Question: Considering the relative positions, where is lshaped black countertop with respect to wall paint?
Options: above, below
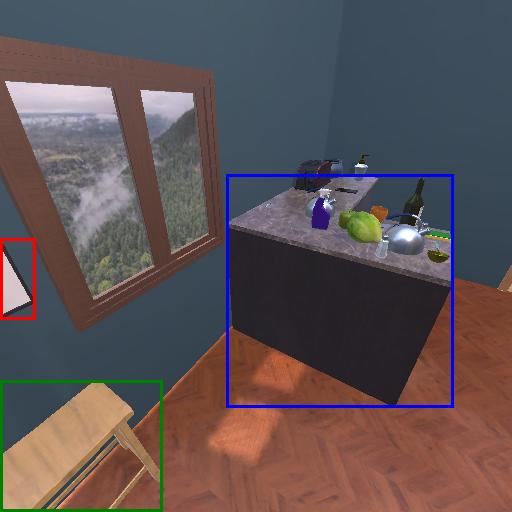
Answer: above